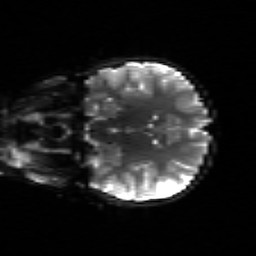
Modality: sbref
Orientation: coronal
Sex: female
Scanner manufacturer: siemens
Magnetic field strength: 3 T
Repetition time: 5 s
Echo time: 0.071 s